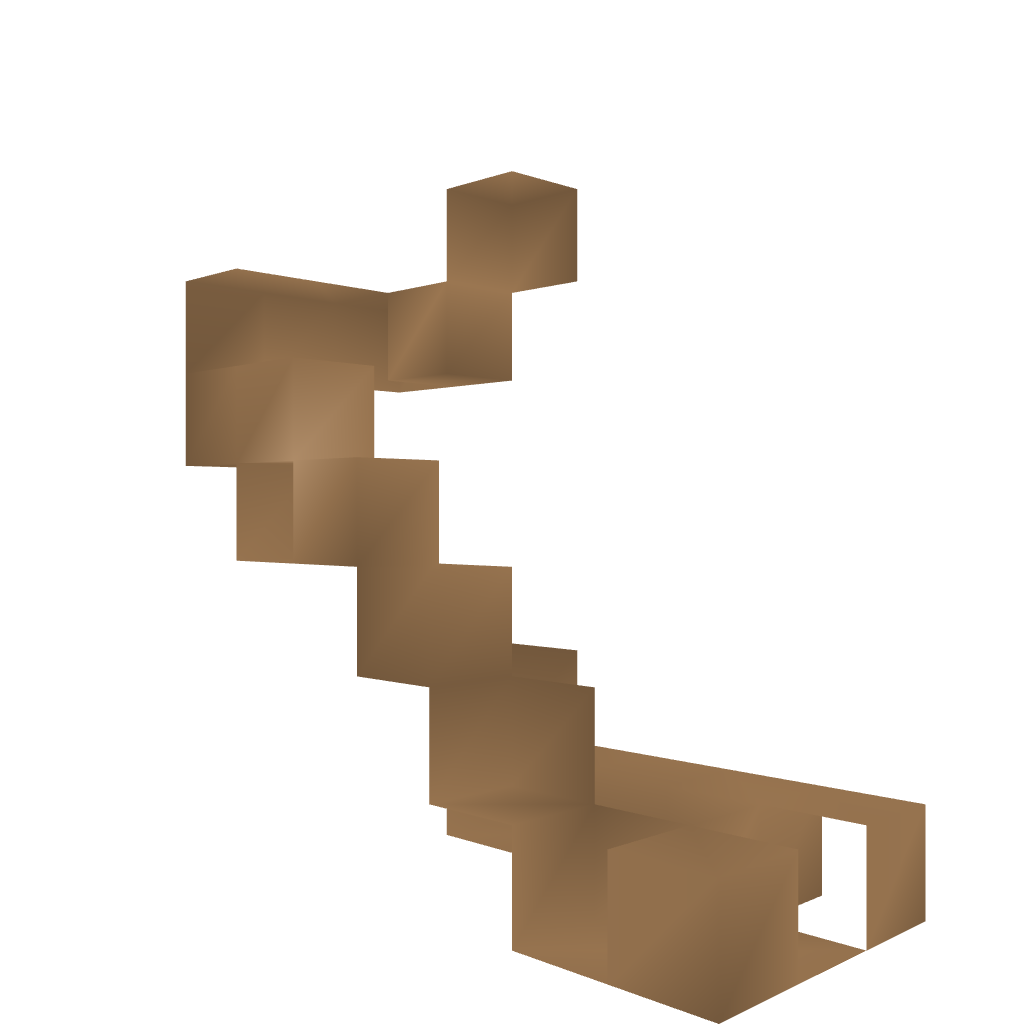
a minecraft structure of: small command block clock bad low quality